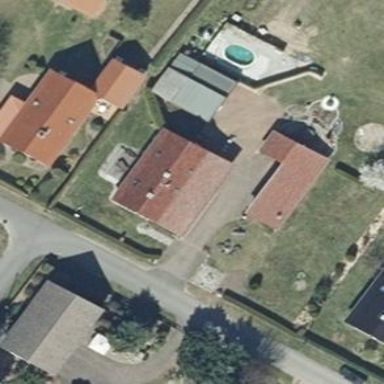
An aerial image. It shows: House with flat red roof.